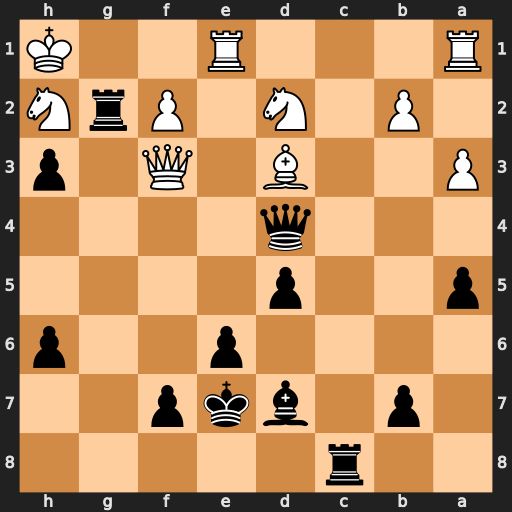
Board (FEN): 2r5/1p1bkp2/4p2p/p2p4/3q4/P2B1Q1p/1P1N1PrN/R3R2K
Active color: b
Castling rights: -
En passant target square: -
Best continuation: Rxf2 Qxh3 Rxd2